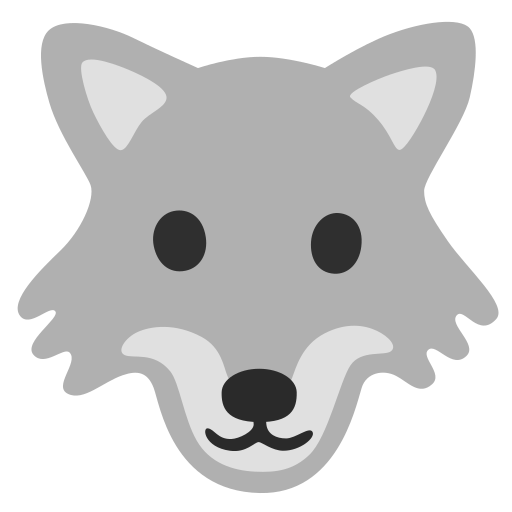
Emoji: 🐺